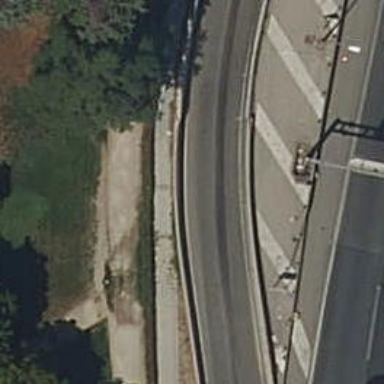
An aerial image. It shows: Motorway link.